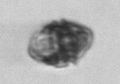
Label: Kryptoperidinium_triquetrum